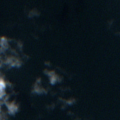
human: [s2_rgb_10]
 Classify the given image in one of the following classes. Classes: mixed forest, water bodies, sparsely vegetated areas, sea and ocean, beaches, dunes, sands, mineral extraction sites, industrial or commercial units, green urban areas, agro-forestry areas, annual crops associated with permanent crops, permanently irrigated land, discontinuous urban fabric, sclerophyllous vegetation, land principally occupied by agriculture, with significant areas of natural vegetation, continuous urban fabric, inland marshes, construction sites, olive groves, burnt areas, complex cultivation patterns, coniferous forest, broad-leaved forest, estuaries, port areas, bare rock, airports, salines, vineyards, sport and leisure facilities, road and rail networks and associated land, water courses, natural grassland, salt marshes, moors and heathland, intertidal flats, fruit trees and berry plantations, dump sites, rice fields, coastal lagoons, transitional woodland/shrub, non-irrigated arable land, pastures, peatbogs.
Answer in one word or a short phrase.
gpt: sea and ocean